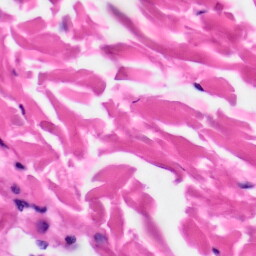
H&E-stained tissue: Skin